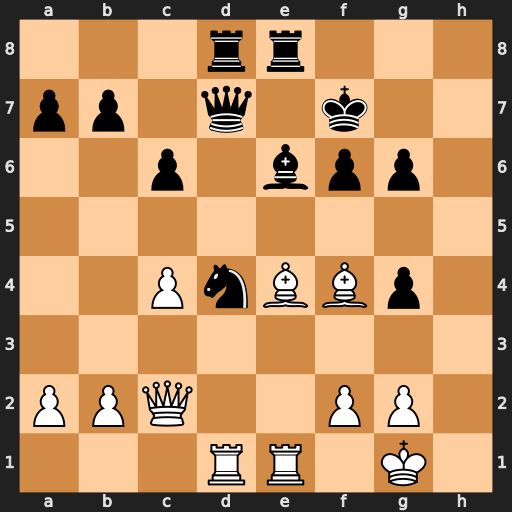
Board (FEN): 3rr3/pp1q1k2/2p1bpp1/8/2PnBBp1/8/PPQ2PP1/3RR1K1
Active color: w
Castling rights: -
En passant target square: -
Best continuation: Bxg6+ Kg7 Bxe8